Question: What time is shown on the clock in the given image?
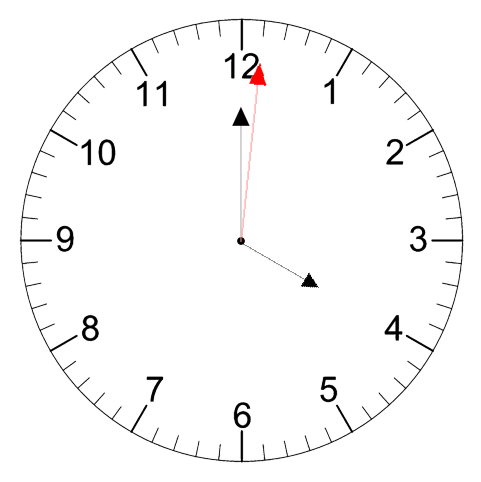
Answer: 04:00:01